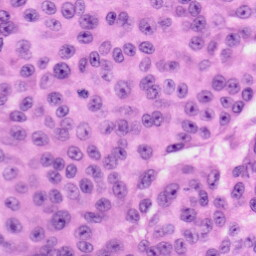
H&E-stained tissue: Skin